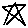
Label: star